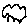
Label: cloud